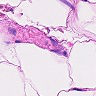
Metastatic tissue present: no